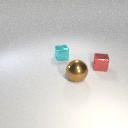
small cyan metal cube behind small red metal cube